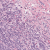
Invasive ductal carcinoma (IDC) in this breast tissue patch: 1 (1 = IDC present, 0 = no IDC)